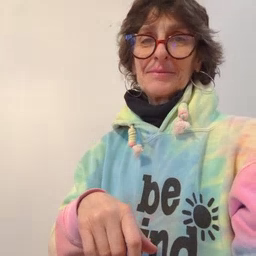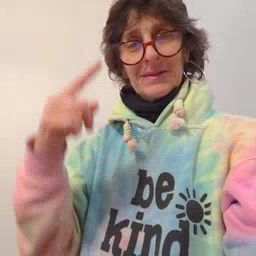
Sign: think